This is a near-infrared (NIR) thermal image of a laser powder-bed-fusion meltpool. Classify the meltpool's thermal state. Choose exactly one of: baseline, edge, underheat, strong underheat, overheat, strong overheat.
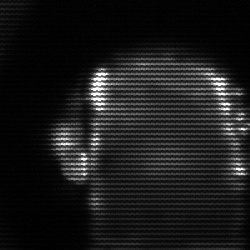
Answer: baseline